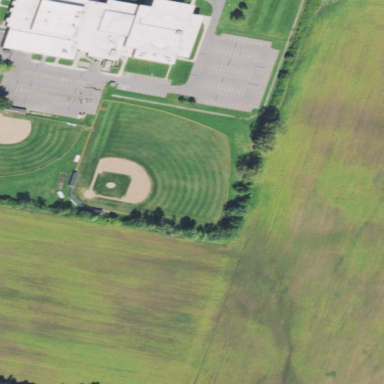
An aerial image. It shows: Baseball pitch for leisure land.